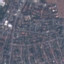
Land use / land cover class: Residential